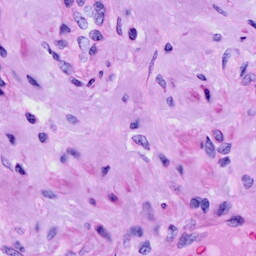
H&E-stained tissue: Cervix